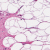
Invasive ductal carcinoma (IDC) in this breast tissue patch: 0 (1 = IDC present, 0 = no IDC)